Question: Find the horizontal coordinate of the first time the ball hits the ground. The result is rounded down to the nearest integer. Note that there is no energy loss in the event of a collision
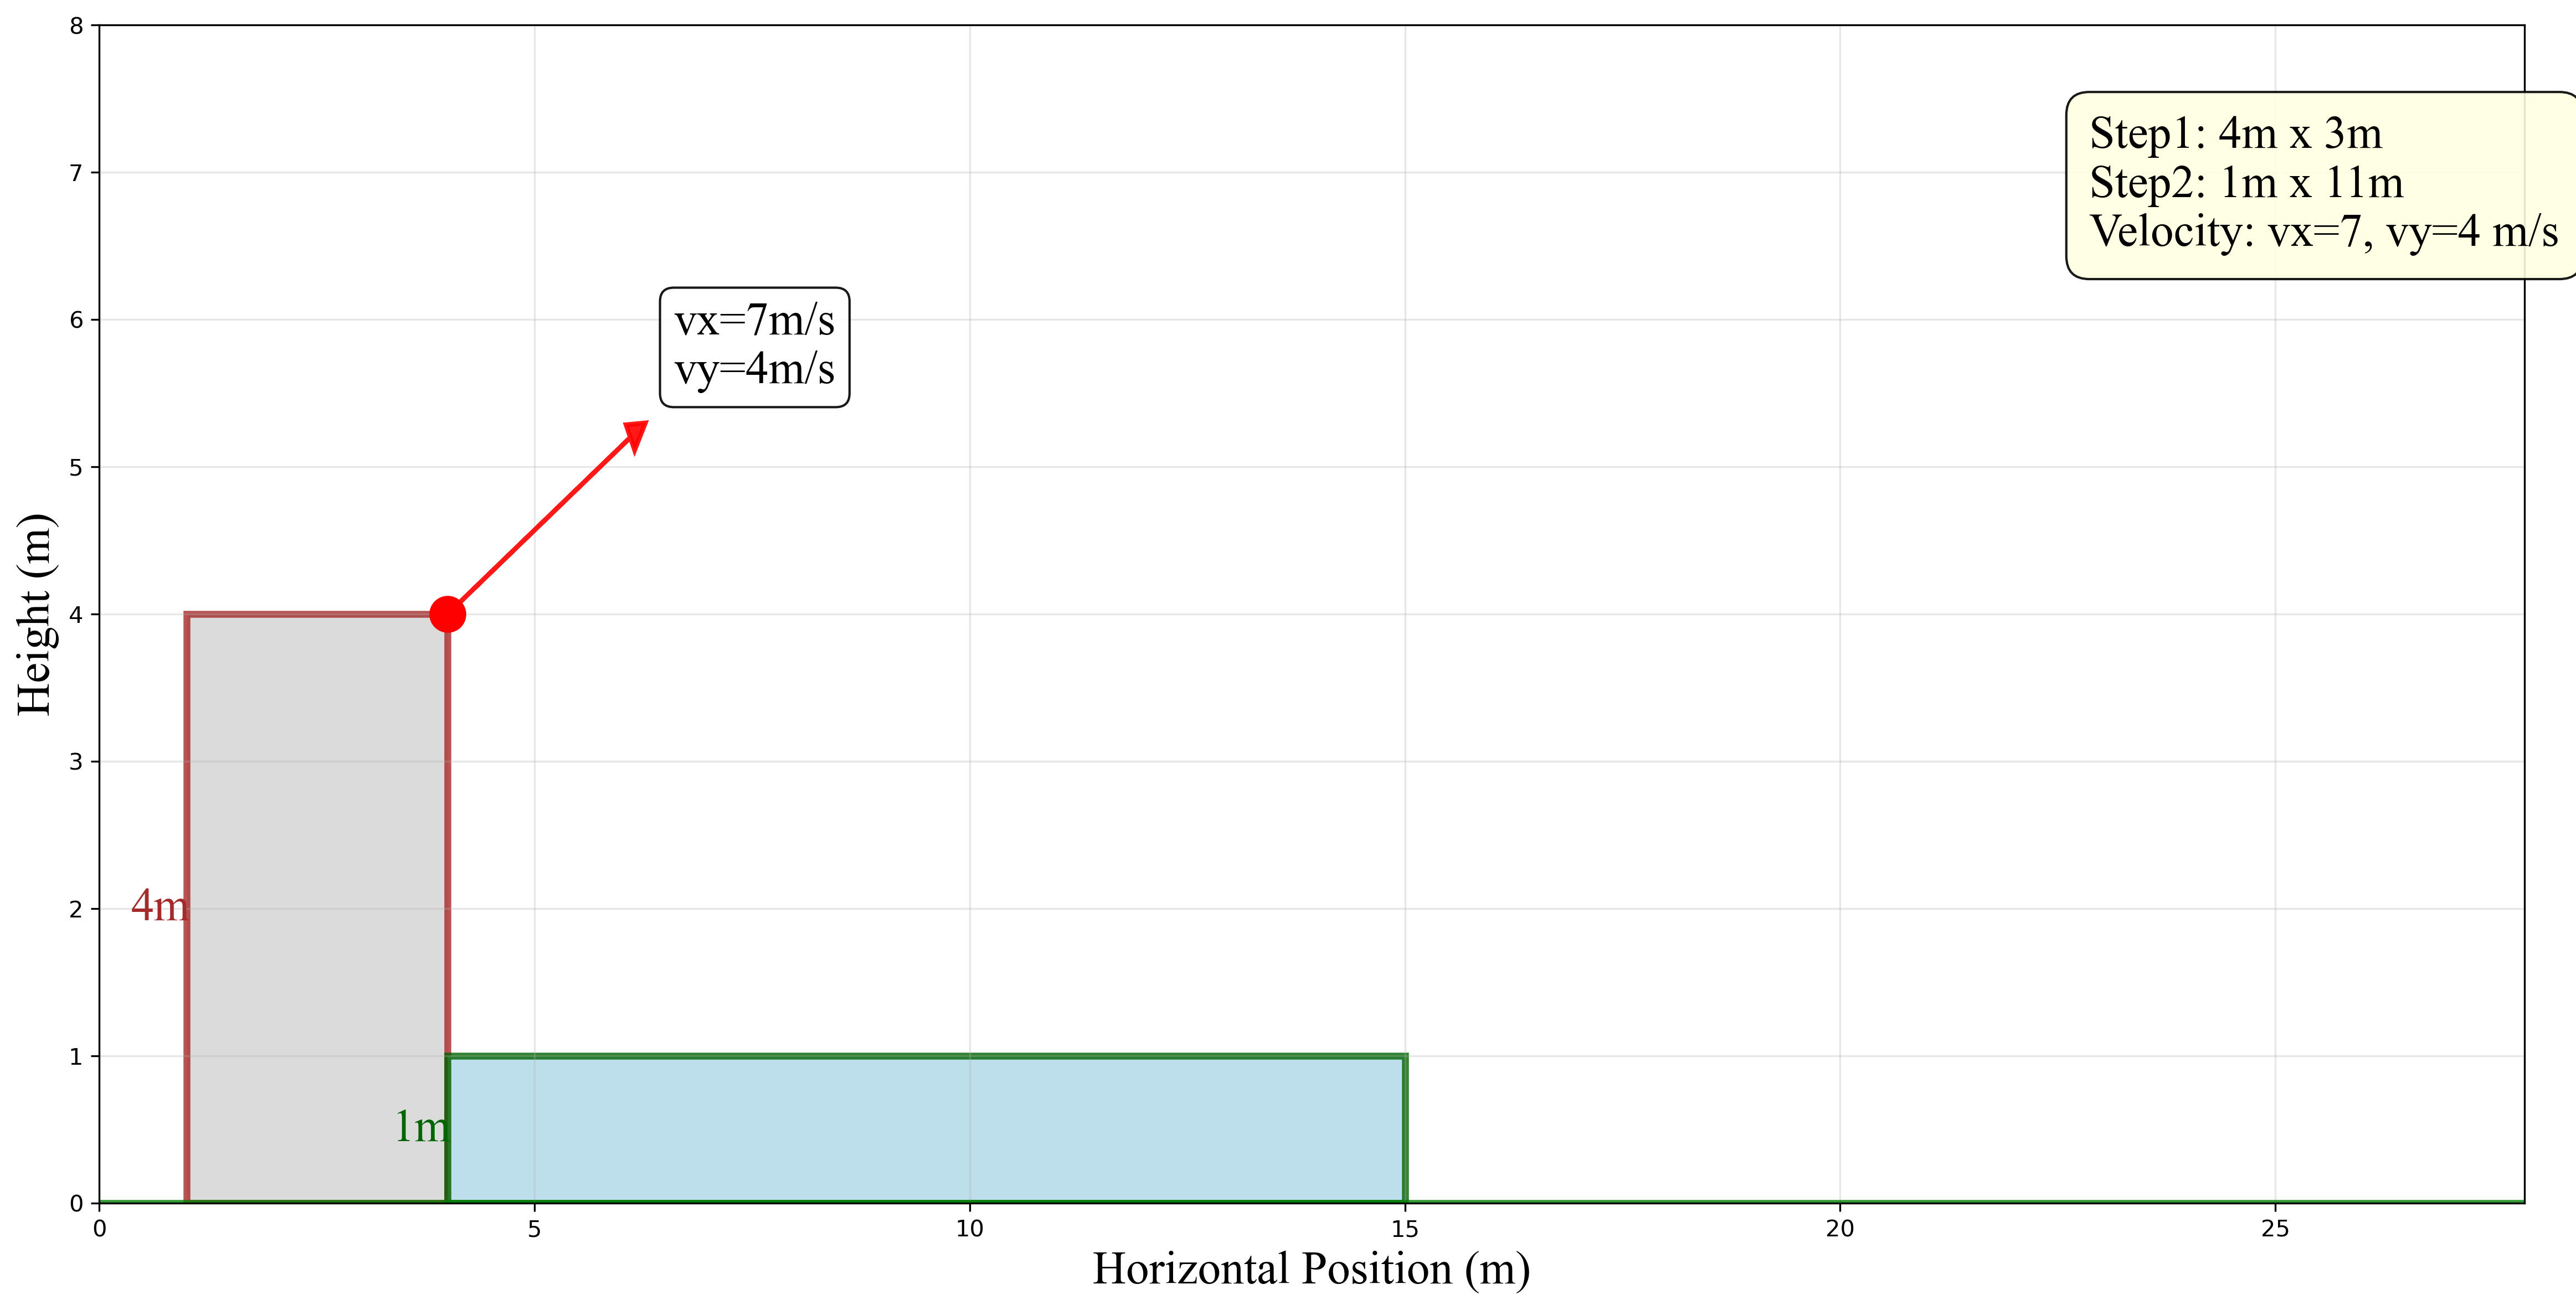
Answer: 25